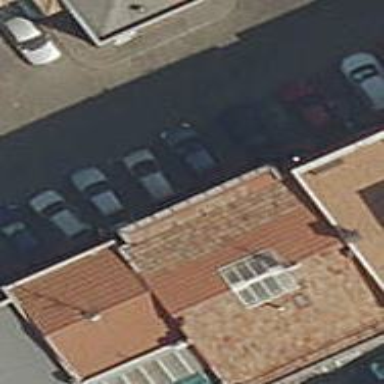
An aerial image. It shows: View of apartment building.